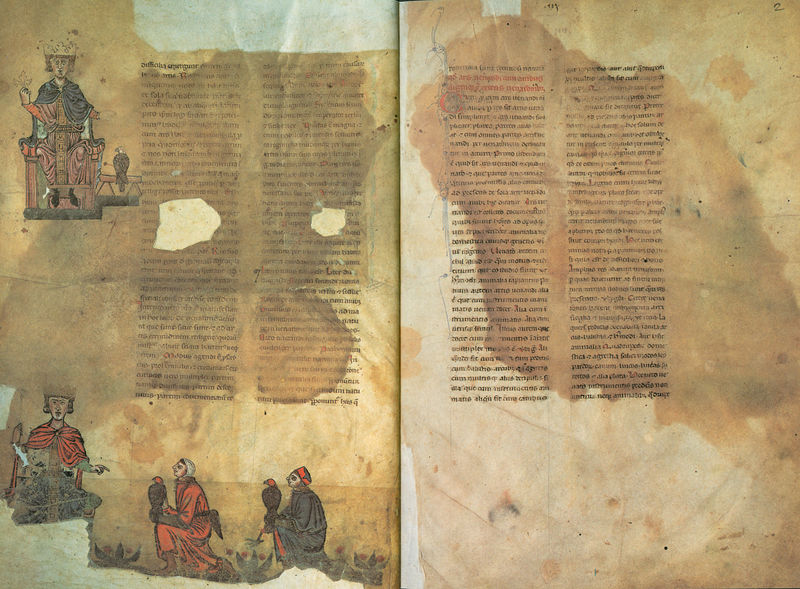
Titel: Falkenbuch Friedrichs des II.; De arte venandi cum avibus
Institution: Rom, Biblioteca Vaticana
Schlagwörter: vogel, grün, braun, bunt, männer, rot, vögel, krone, farbig, schrift, könig, thron, buch, seite, löcher, flecken, seiten, buchseiten, illustriert, beschädigt, buchmalerei, falkner, falken, falknerei, behaubt